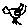
Label: bird